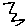
Label: zigzag